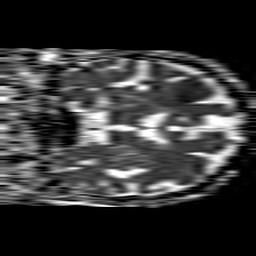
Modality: ADC
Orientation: coronal
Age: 79
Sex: male
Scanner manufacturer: philips
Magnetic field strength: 1.5 T
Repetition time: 4.6 s
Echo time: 0.08517 s